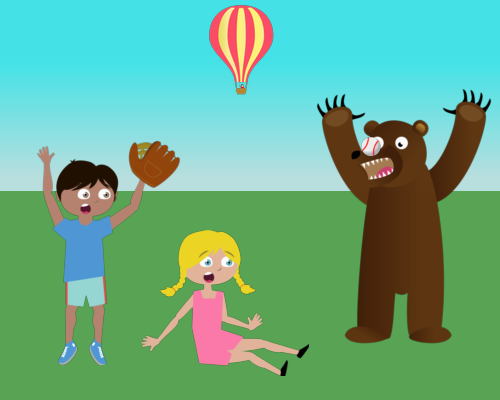
small hot air balloon is in the lower middle of the sky a large baseball hit a large bear in the right eye standing on the right a shocked large boy with a glove on his right hand is standing in the left side a shocked large girl is sitting in front of mike with her right hand touching his leg both facing right glove is above horizontal line mike hits bear in eye as jenny sits next to him scared